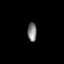
Tissue: lung
Cell type: Endothelial cells
Senescence score: 0.6094
Nuclear area (px): 172
Mean DAPI intensity: 126.291